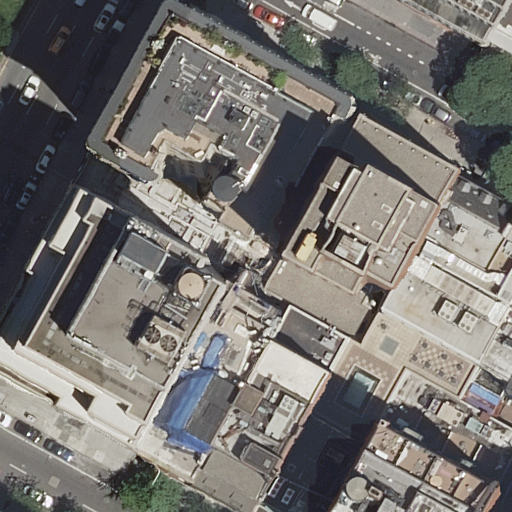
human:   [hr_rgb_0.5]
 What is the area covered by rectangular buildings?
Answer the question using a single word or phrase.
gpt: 1513m2

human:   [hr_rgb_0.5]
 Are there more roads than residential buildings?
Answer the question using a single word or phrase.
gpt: no

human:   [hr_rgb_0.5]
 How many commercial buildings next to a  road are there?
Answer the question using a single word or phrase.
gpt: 1

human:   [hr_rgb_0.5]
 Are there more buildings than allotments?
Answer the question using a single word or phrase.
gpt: yes

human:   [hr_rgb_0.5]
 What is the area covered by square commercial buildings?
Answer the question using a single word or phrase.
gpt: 0m2

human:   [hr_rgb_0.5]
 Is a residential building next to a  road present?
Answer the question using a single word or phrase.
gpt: yes

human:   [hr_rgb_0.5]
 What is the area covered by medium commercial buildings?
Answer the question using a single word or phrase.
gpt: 0m2

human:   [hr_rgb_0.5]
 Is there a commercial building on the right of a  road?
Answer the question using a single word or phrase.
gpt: no

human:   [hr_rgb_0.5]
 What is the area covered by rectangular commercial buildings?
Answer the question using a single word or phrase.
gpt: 0m2

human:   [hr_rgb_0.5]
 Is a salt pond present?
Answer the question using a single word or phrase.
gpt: no

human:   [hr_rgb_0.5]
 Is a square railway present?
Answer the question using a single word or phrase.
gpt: no

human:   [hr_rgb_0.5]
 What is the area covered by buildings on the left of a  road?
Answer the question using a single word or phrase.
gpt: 4053m2

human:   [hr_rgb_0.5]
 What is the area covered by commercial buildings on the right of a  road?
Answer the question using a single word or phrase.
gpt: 0m2

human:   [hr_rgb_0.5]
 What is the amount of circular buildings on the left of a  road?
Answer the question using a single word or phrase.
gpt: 0

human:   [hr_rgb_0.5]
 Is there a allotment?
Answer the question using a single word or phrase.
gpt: no

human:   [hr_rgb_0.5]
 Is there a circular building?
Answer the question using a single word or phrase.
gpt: no

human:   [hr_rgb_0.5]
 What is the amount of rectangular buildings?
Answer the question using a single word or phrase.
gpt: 9

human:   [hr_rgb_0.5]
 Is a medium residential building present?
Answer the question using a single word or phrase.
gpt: yes

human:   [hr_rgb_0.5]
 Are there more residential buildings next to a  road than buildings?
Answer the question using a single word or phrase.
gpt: no

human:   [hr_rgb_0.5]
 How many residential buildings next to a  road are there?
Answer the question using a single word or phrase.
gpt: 15

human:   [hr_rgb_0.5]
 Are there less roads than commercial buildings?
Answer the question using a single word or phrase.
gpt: no

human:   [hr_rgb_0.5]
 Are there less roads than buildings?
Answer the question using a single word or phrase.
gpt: yes

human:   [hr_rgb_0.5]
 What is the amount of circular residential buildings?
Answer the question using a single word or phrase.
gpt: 0

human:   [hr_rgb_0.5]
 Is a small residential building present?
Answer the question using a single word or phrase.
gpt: yes

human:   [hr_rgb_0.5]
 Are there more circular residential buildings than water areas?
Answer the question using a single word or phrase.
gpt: no

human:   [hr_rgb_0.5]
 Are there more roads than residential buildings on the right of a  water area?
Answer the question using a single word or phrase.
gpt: yes

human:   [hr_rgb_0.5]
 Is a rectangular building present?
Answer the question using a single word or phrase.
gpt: yes

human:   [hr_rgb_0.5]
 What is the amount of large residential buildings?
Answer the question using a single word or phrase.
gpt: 7

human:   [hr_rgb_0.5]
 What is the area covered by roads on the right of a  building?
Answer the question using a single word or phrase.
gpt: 0m2

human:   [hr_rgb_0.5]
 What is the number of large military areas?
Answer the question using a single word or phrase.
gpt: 0

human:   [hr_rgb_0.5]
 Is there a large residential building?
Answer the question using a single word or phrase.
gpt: yes

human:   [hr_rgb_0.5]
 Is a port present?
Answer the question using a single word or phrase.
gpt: no

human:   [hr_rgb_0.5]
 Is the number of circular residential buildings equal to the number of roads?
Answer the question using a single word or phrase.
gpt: no

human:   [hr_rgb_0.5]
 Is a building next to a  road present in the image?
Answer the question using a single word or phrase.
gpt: yes

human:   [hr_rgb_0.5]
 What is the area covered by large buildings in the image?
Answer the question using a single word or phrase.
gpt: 5640m2

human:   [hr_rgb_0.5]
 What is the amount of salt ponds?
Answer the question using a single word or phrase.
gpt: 0